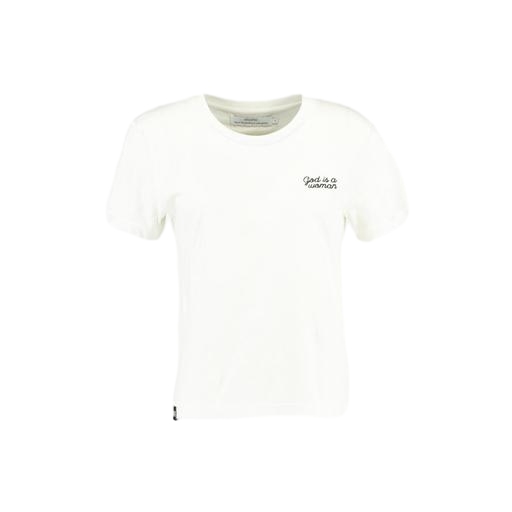
only white t-shirt, off-white classic t-shirt, grace t-shirt, white background